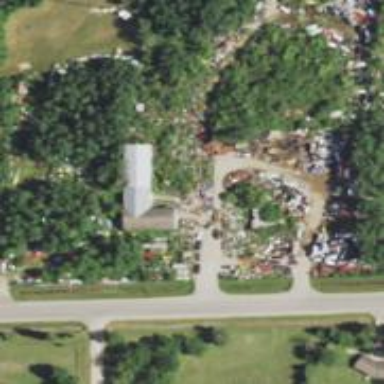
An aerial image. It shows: Scrap yard located in industrial area.